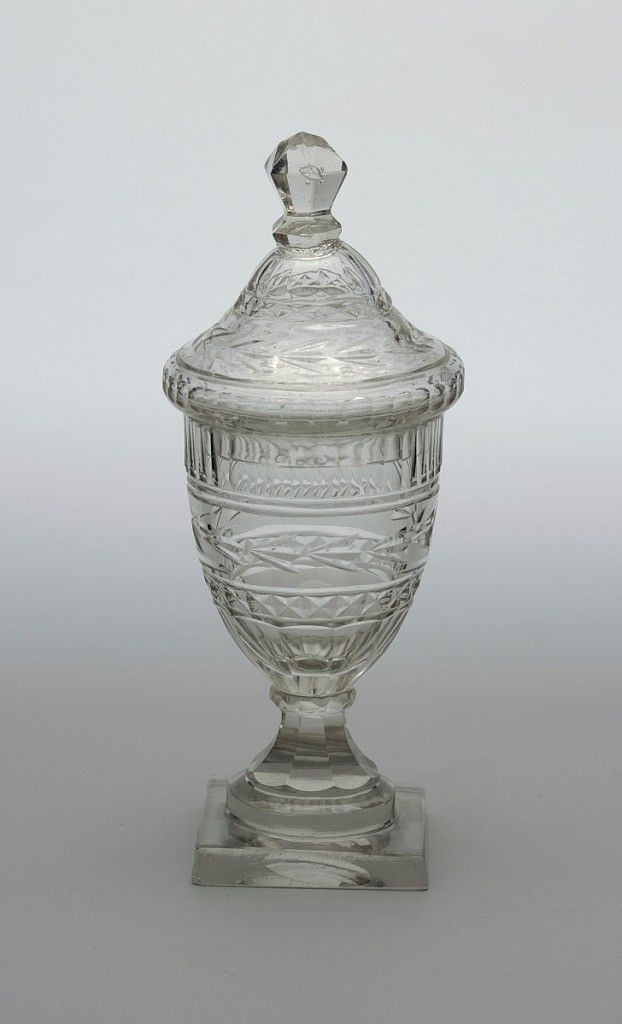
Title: Jar and cover
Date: ca. 1795
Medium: glass
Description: Urn shaped body with cushioned, domed cover. Flat flutes on stem and lowerportion of jar, band of diamond cuts, and wide band containing garland. Repeated in cover. Tall, faceted finial. Square pedestal base.